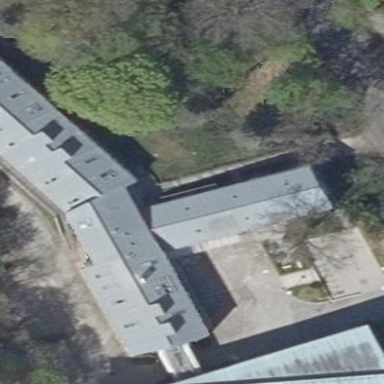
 colored gray. The building itself is styled with yellow and gray hues."